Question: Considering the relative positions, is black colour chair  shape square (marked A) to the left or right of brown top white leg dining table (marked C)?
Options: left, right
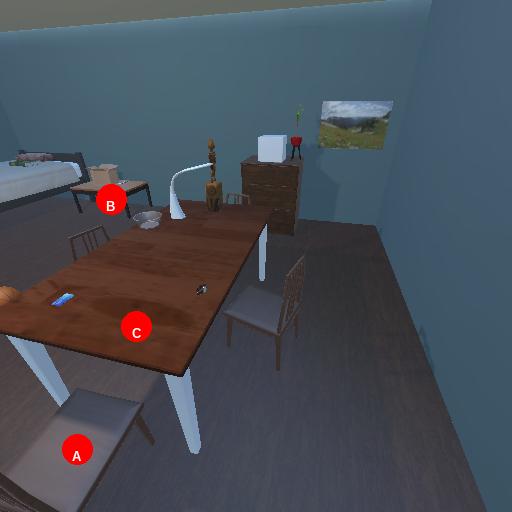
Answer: left